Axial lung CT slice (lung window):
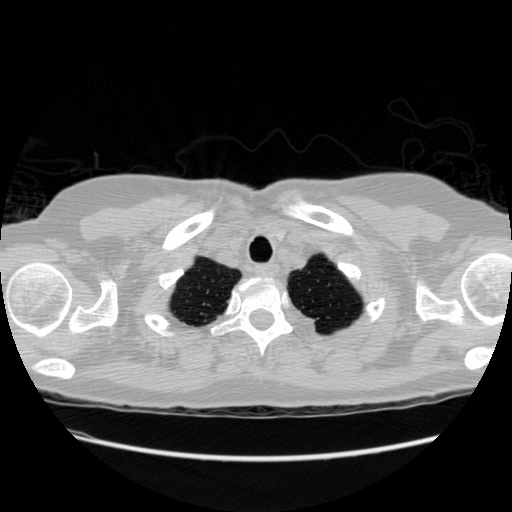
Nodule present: no